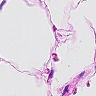
Metastatic tissue present: no